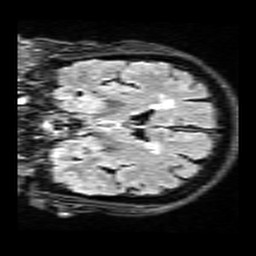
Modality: FLAIR
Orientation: coronal
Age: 62
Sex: female
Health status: healthy
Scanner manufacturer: siemens
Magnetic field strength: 3 T
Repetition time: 9 s
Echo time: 0.088 s